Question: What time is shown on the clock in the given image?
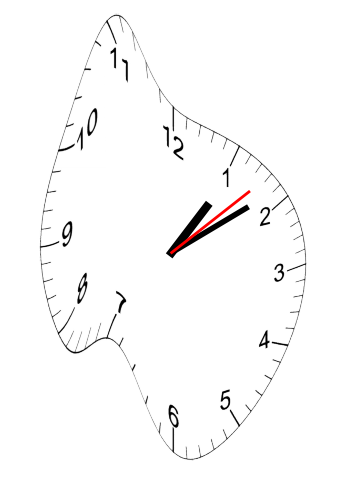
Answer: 01:09:08